Question: I have a gridview (GridviewProduct) in that i Have a Template field column Link button as Remove From Cart and and another Template Field column next to it as Quantity and other three Fields are boundField like ProductName, ProductPrice and ProductBrand. Which Looks as Follows:

I want to move the quantity column to the end of the gridview at the right hand side. when i use this code it gives me an error:
>
'''
var Quantity = GridViewProduct.Columns[1];
GridViewProduct.Columns.RemoveAt(1);
GridViewProduct.Columns.Insert(5, Quantity);
'''
please help.
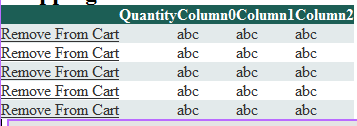
Answer: your requirement can be achieved in Gridview's RowCreated event
'''
protected void GridView1_RowCreated(object sender, GridViewRowEventArgs e)
{
GridViewRow row = e.Row;
List<TableCell> columns = new List<TableCell>();
//Get the first Cell /Column
TableCell cell = row.Cells[1];
// Then Remove it after
row.Cells.Remove(cell);
//And Add it to the List Collections
columns.Add(cell);
// Add cells
row.Cells.AddRange(columns.ToArray());
}
'''